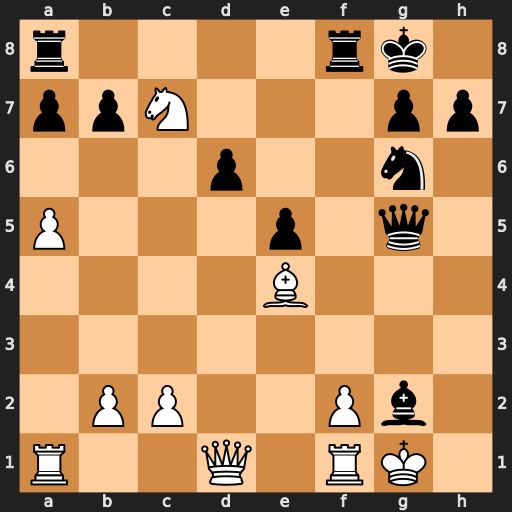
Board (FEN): r4rk1/ppN3pp/3p2n1/P3p1q1/4B3/8/1PP2Pb1/R2Q1RK1
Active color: w
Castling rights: -
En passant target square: -
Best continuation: Ne6 Qe7 Bxg2